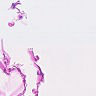
Metastatic tissue present: no